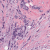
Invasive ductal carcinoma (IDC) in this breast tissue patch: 1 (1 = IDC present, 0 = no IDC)